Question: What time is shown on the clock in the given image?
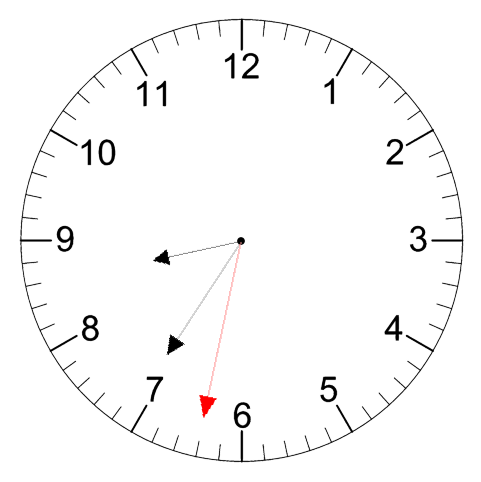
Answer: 08:35:32